Question: I want to create a layout dynamically in android which consist some buttons. But I am unable to find any way to dynamically create this layout.
Here is my layout :

I want to put buttons into next line after they completely filled in the width of device. Total number of buttons can be varied.
Is there any way to do this dynamically?
As per your suggestions I'm using this code :
'''
private void addQuestionPallete() {
int tempBtn = 30;
LayoutParams param = new LinearLayout.LayoutParams(LayoutParams.MATCH_PARENT, LayoutParams.MATCH_PARENT, 0.1f);
LayoutParams param2 = new LinearLayout.LayoutParams(LayoutParams.FILL_PARENT, LayoutParams.FILL_PARENT, 1f);
linearContent.setWeightSum(1f);
linearContent.setOrientation(LinearLayout.VERTICAL);
btnQuestionPalete = new Button[10];
for (int j = 0; j < tempBtn / 10; j++) {
linearQuestionPalettesRow = new LinearLayout(mContext);
linearQuestionPalettesRow.setOrientation(LinearLayout.HORIZONTAL);
linearQuestionPalettesRow.setLayoutParams(param2);
for (int i = 0; i < 10; i++) {
btnQuestionPalete[i] = new Button(mContext);
btnQuestionPalete[i].setLayoutParams(param);
btnQuestionPalete[i].setTextColor(Color.BLACK);
btnQuestionPalete[i].setText("5");
btnQuestionPalete[i].setId(fChexkBoxID++);
linearQuestionPalettesRow.addView(btnQuestionPalete[i]);
}
}
linearContent.addView(linearQuestionPalettesRow);
}
'''
but its only showing single row of buttons. Where I'm doing wrong?
OK I have solved my problem. I was adding layout out of for loop. thus the layout is adding only one time.
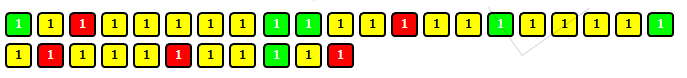
Answer: - - - -
You can change the weight of the buttons as you like, making them larger or smaller and then adjust your counter to behave accordingly.
For e.g., if you decide to assign weight = 0.2 to each button, then your counter should count till 5 (1/0.2 = 5). You can also set the weight as 0.05 or 0.025 etc. depending upon the number of buttons you want in each row.
This way you need not worry about the different screen sizes because the weight property will adjust the views in any screen size.